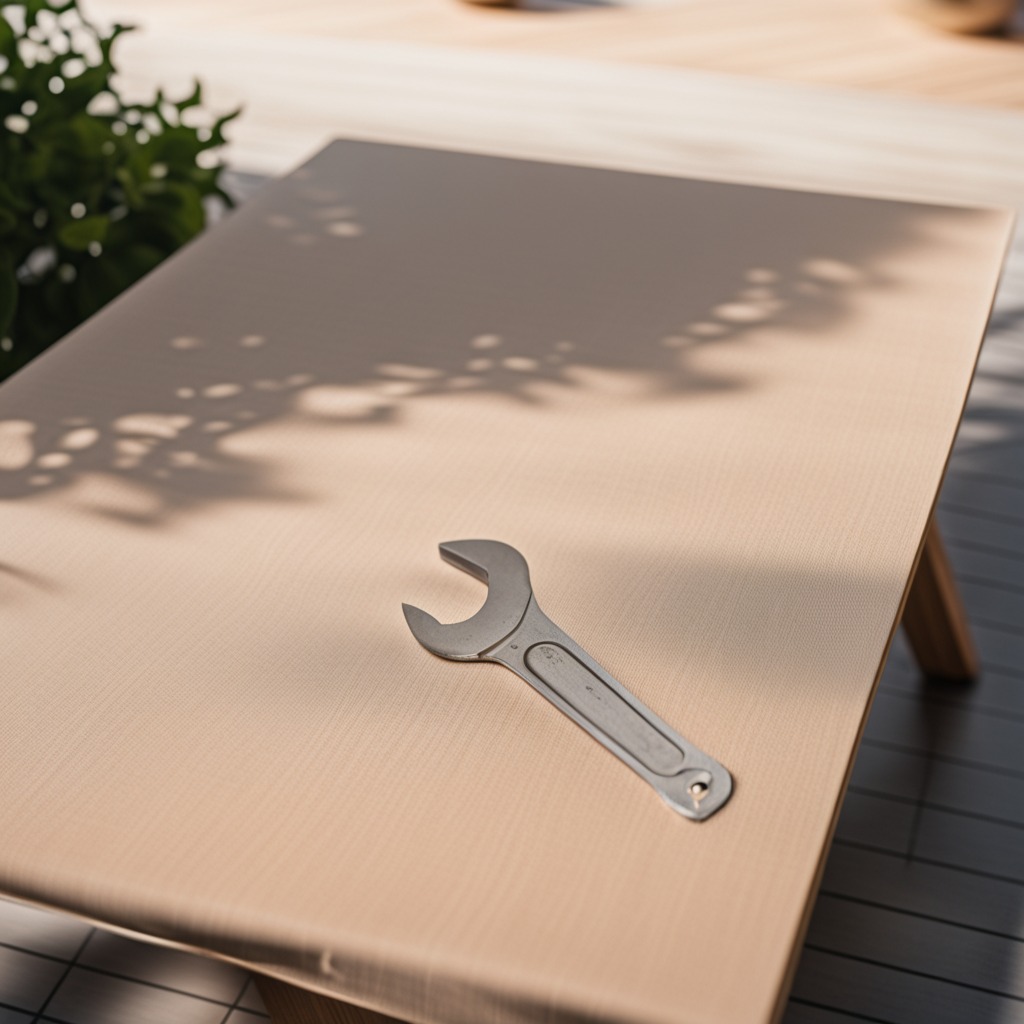
A wrench lies on a wooden table in an outdoor workshop during daytime bright natural light soft shadows worn but beneath the cloth.